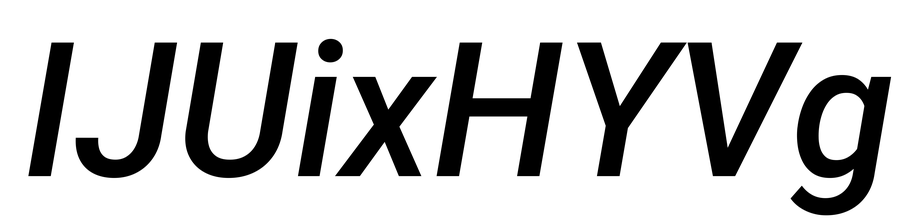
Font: Roboto-Italic_Medium_Italic